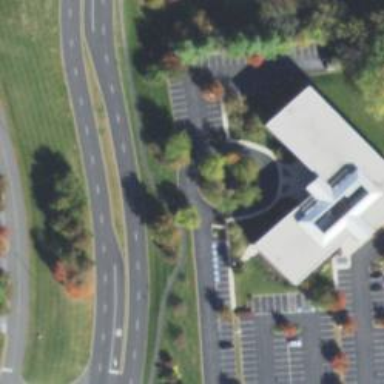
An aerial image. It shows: Turning loop on the road.